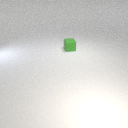
small green rubber cube